Field crop: maize
Growth stage: 2
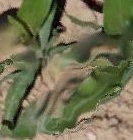
Species: maize